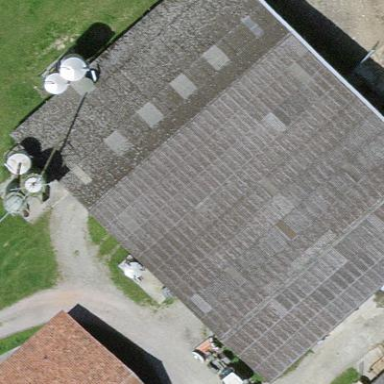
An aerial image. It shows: Barn.